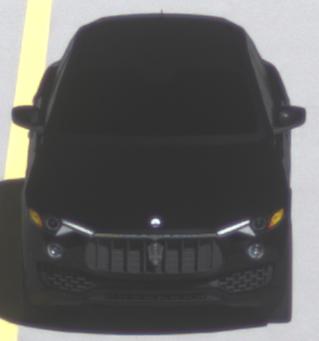
Make: Maserati
Model: Levante GT Hybrid
Detailed model: Levante
Model produced from: 2021/07
Model produced until: 2022/10
Doors: 4
Color: black
Road condition: dry road
Daytime: midday
Contrast: high contrast